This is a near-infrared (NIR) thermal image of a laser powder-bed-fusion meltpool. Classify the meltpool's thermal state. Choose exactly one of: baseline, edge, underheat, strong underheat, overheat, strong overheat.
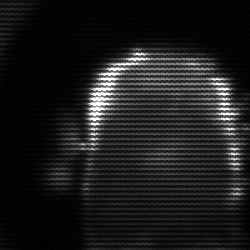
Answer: baseline